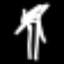
Label: palm tree